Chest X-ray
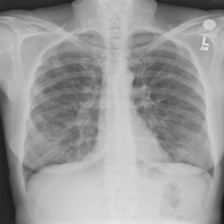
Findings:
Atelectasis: negative
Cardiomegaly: negative
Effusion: negative
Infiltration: negative
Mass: negative
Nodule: negative
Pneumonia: negative
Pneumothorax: negative
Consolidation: negative
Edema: negative
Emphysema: negative
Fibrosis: negative
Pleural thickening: negative
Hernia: negative